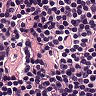
Metastatic tissue present: no